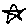
Label: star